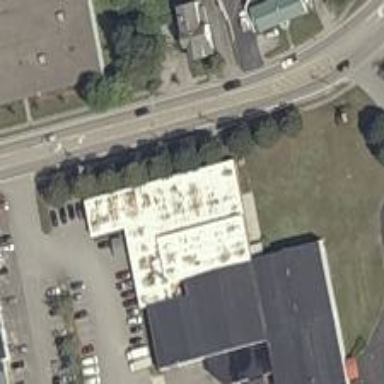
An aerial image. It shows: Industrial building.